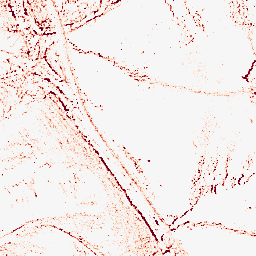
Category: morphological
Decomposition family: morphological_square
Decomposition parameters: operation: opening
size: 3
Upsampling method: nearest
Upsampling parameters: scale: 2
Upsampling scale: 2